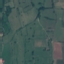
Label: Pasture